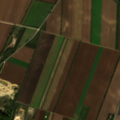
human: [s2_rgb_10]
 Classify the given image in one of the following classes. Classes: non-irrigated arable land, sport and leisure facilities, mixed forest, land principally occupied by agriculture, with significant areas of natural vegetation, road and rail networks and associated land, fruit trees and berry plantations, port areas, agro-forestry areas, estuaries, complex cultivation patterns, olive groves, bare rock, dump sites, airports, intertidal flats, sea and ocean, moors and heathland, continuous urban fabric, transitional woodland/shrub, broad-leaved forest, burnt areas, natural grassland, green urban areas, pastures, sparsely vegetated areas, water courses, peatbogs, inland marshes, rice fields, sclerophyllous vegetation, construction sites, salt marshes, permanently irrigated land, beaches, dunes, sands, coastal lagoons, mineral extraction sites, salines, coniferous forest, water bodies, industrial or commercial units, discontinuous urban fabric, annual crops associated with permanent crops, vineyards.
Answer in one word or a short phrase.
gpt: mineral extraction sites, non-irrigated arable land